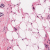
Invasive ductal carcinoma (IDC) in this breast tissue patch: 1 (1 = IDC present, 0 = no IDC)